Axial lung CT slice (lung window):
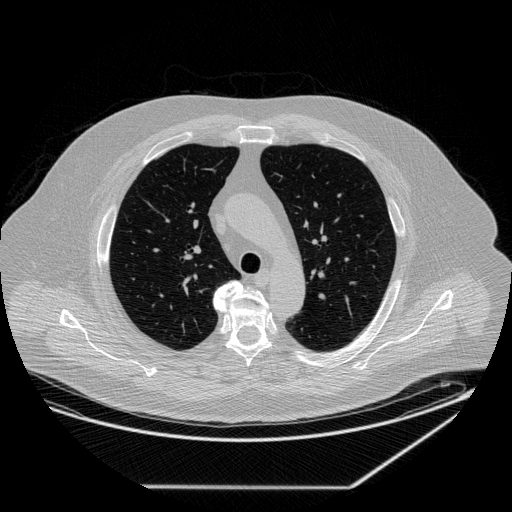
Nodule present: no